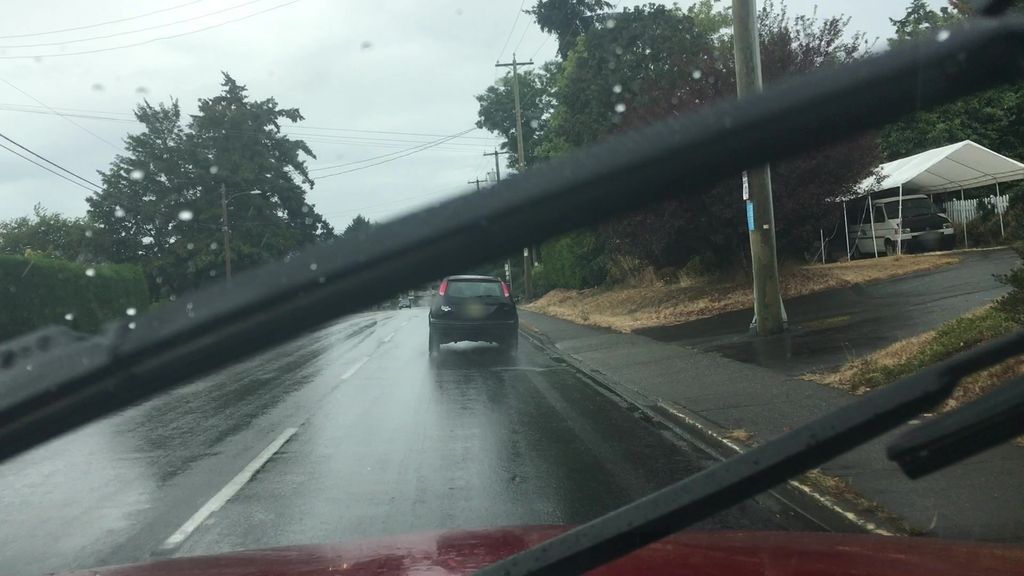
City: victoria